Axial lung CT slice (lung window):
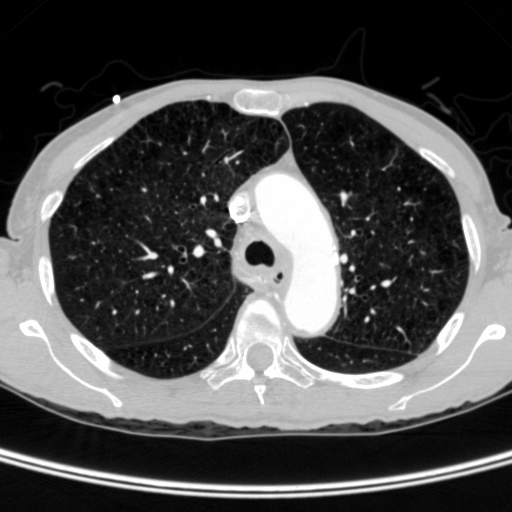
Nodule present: no